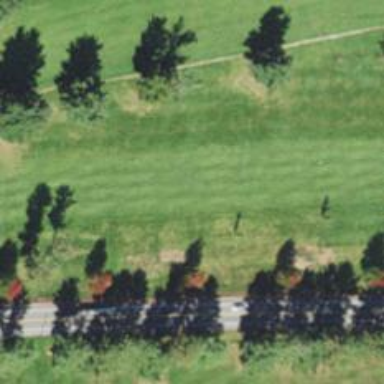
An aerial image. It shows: Golf hole.